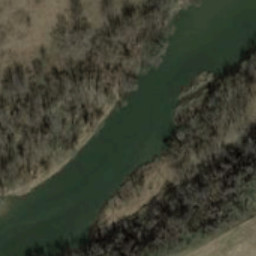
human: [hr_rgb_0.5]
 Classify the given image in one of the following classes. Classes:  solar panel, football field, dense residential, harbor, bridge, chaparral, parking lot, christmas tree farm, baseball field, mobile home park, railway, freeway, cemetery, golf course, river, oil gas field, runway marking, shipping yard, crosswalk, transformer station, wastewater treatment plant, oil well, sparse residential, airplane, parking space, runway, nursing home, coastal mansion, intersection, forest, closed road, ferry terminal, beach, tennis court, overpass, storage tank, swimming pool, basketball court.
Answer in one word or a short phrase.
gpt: river